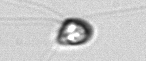
Label: flagellate_morphotype1